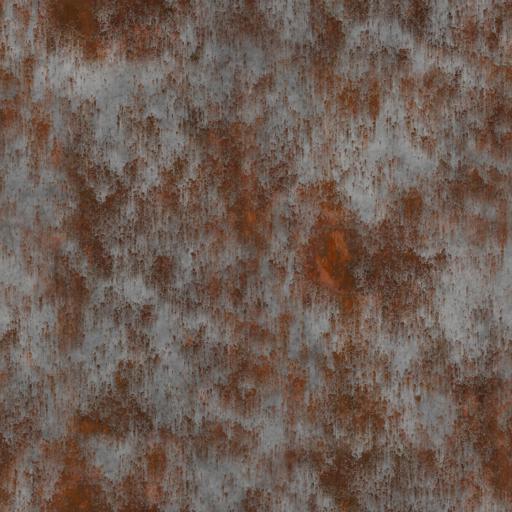
Tags: leaks metal old rust rusty spots steel